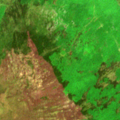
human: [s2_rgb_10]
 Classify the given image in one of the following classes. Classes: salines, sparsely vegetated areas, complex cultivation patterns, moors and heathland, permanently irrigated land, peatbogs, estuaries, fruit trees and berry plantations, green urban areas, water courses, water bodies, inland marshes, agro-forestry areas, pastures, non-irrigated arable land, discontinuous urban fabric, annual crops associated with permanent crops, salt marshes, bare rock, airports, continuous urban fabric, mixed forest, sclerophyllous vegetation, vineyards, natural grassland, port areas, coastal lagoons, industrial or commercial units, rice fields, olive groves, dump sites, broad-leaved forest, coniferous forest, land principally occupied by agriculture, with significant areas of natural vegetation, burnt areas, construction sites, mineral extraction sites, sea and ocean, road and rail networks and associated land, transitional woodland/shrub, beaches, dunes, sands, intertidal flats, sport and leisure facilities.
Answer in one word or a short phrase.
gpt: moors and heathland, burnt areas, peatbogs